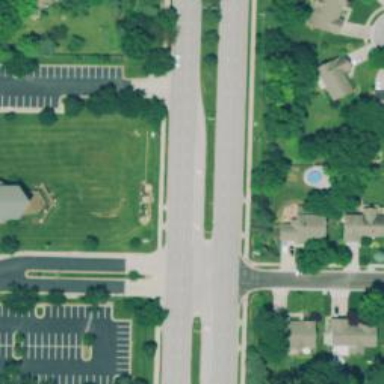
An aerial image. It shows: Road with dash markings.